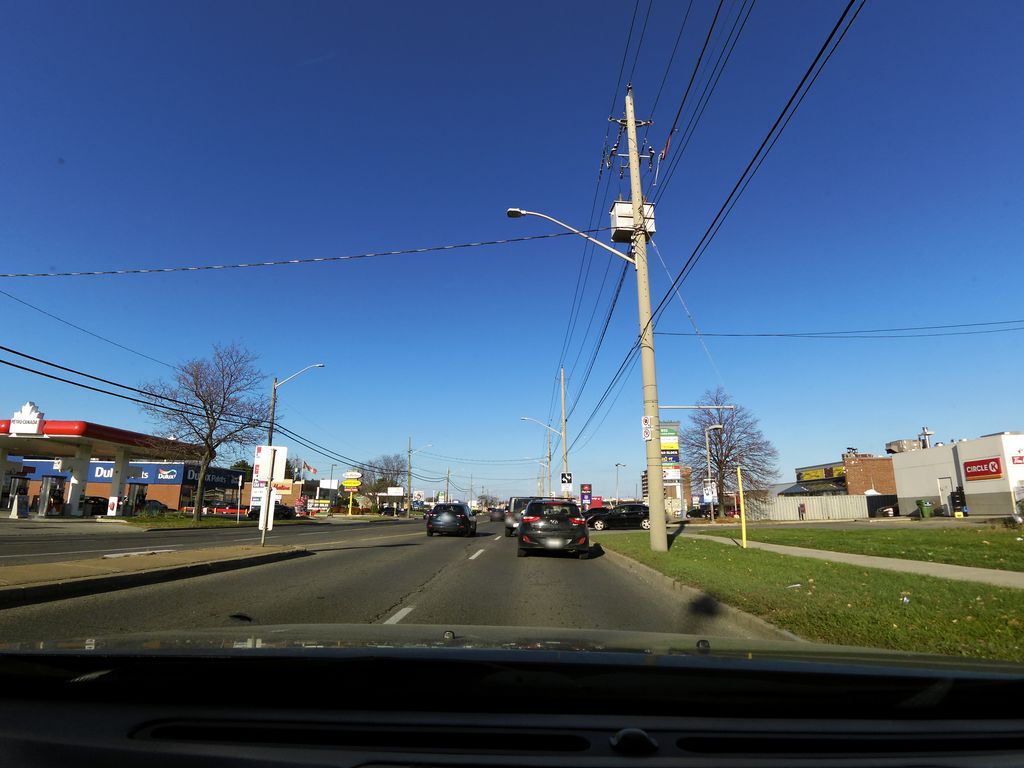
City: hamilton